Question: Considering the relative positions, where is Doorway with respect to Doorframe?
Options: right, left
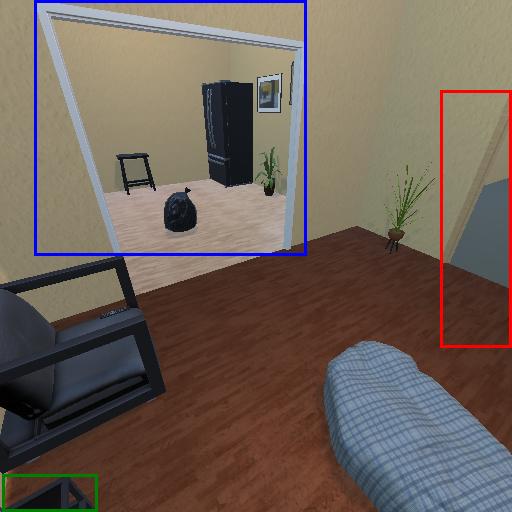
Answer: right